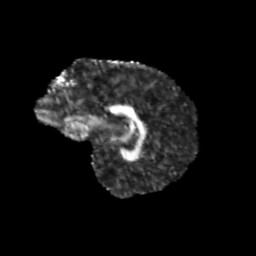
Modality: FA
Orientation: sagittal
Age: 12
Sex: female
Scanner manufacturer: siemens
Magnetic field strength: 3 T
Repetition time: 3.8 s
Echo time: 0.07 s